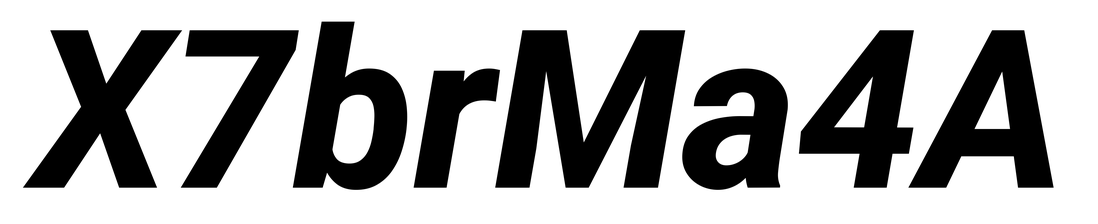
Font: Roboto-Italic_ExtraBold_Italic